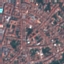
Label: Residential